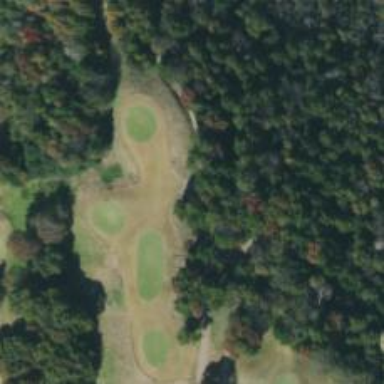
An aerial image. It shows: Path for golf carts.